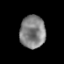
Tissue: prostate
Cell type: T cells
Senescence score: 0.3091
Nuclear area (px): 812
Mean DAPI intensity: 130.57